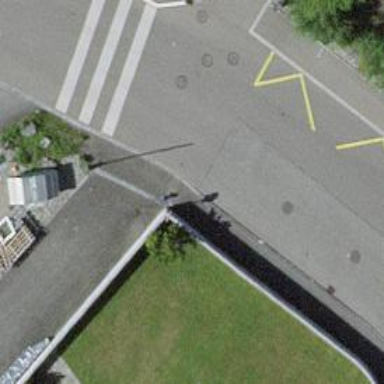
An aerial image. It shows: Public transport stop position.